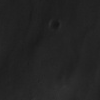
Atmospheric dust classification: not_dusty